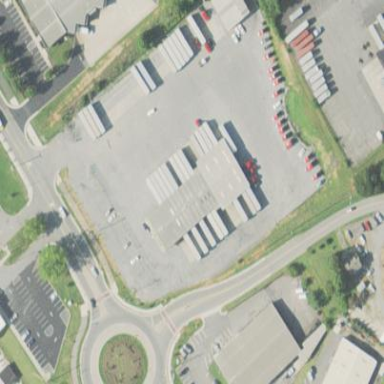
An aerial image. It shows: Post depot building.